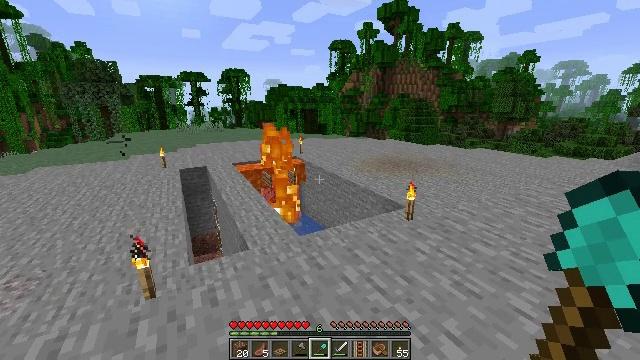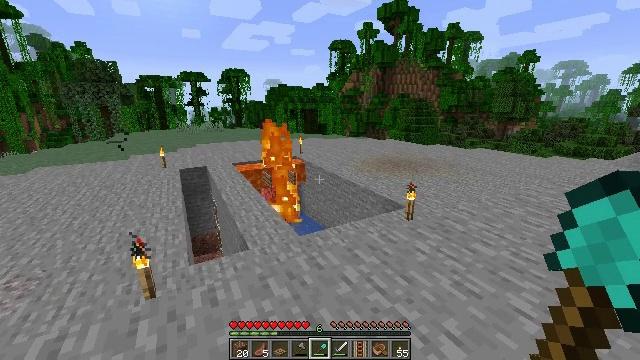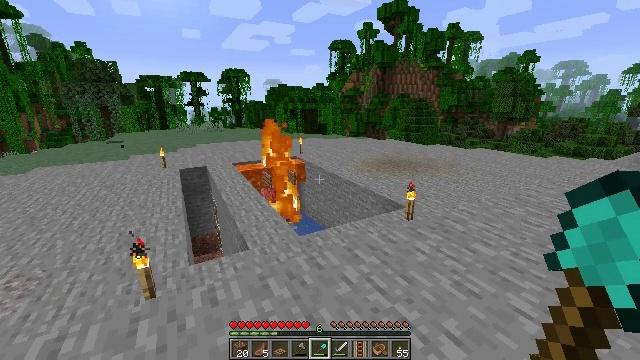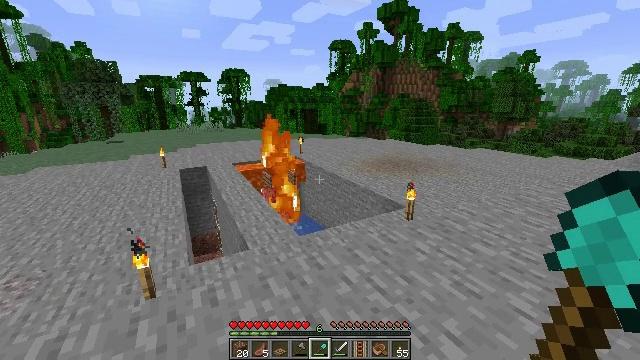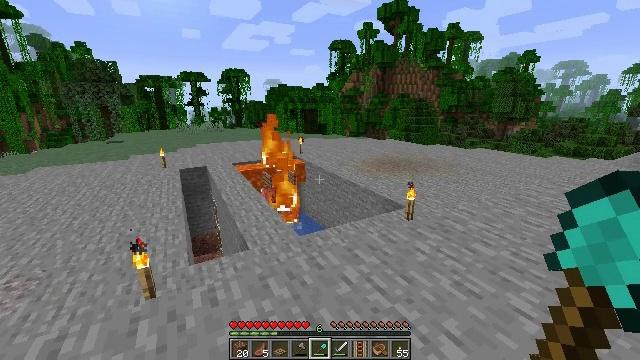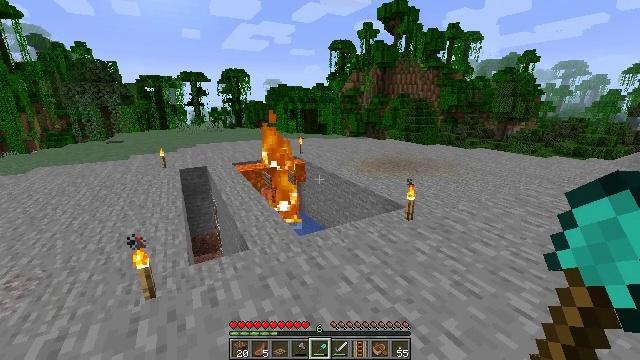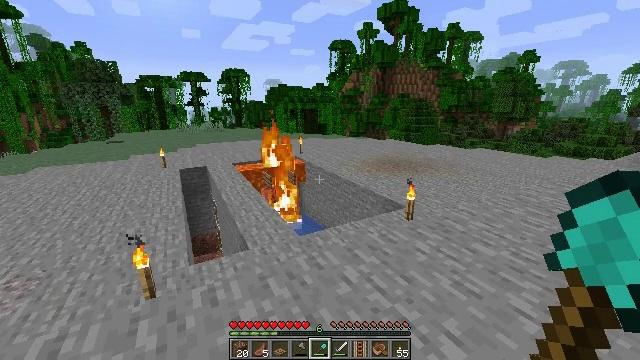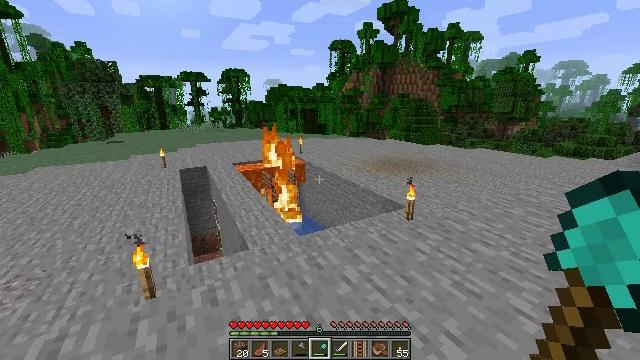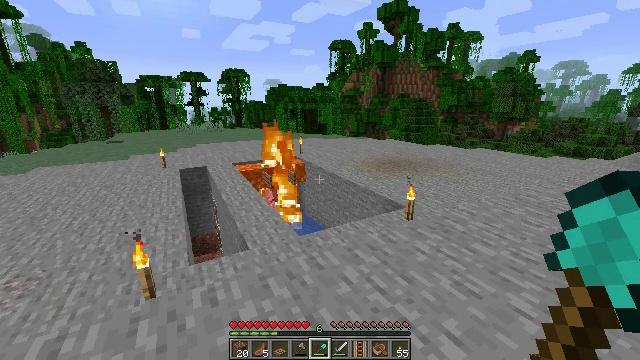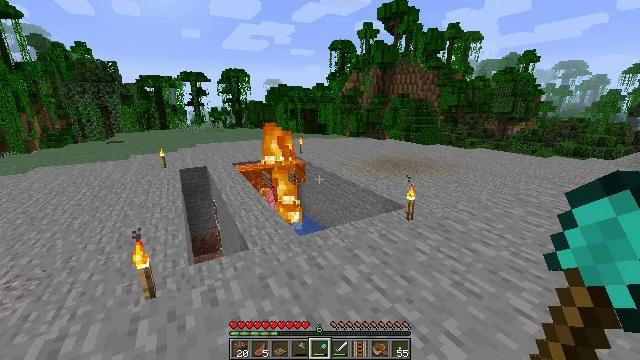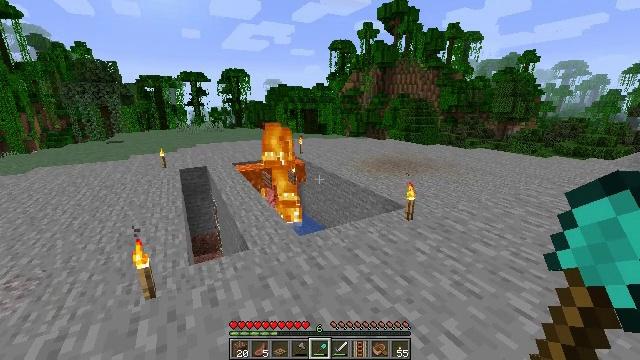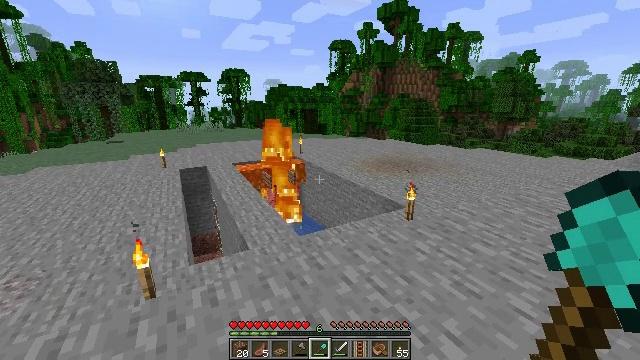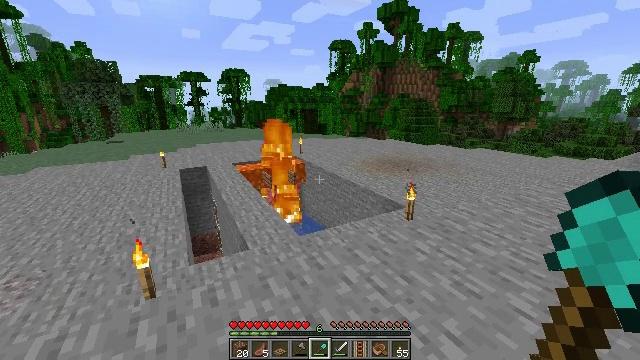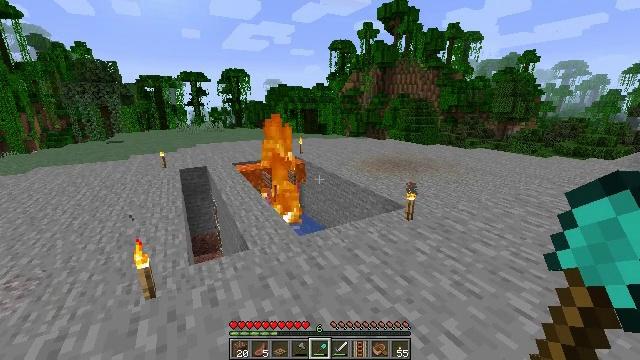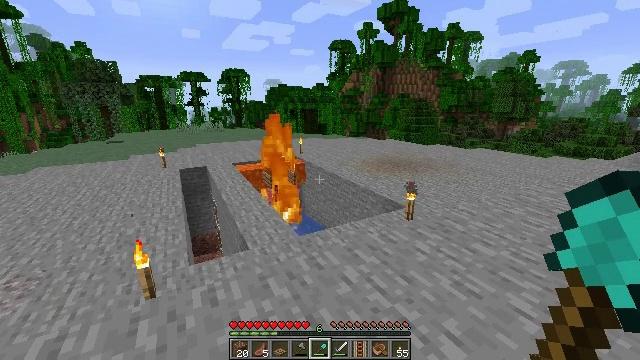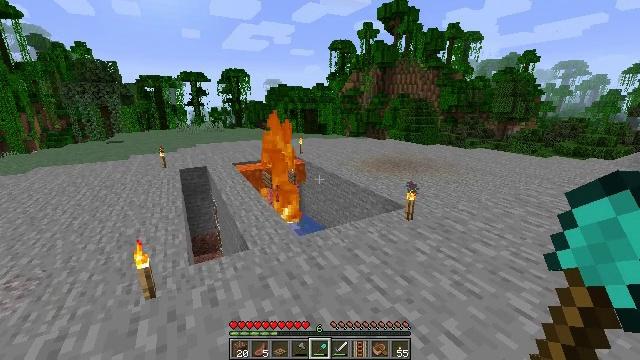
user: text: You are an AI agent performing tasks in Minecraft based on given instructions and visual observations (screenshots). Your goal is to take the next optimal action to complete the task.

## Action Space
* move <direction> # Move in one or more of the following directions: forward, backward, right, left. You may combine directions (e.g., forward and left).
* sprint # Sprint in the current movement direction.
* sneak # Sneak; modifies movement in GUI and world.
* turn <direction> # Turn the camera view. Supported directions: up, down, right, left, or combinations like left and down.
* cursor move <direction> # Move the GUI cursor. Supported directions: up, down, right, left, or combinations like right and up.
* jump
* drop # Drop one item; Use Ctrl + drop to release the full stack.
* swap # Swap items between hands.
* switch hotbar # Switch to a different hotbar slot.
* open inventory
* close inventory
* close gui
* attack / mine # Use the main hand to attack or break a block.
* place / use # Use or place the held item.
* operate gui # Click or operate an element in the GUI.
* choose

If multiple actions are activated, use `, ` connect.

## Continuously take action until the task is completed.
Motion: motion action
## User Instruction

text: Mine the poppy flower.
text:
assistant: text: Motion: no_op
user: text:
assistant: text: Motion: no_op
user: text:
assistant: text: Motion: no_op
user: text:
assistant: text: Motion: no_op
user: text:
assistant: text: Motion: no_op
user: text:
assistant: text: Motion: no_op
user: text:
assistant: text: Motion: no_op
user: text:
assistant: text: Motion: no_op
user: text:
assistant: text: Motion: no_op
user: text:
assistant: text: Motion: no_op
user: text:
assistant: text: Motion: no_op
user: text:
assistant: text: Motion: no_op
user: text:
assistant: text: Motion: no_op
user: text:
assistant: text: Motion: no_op
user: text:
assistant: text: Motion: no_op
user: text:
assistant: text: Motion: no_op
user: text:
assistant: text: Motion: no_op
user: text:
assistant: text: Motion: no_op
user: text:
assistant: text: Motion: no_op
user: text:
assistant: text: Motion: no_op
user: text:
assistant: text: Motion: no_op
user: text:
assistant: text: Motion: no_op
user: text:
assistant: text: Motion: no_op
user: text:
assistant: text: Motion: no_op
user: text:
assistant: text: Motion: no_op
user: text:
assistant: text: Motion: no_op
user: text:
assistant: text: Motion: no_op
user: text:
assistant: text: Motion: no_op
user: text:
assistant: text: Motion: no_op
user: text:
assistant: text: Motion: no_op